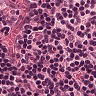
Metastatic tissue present: no